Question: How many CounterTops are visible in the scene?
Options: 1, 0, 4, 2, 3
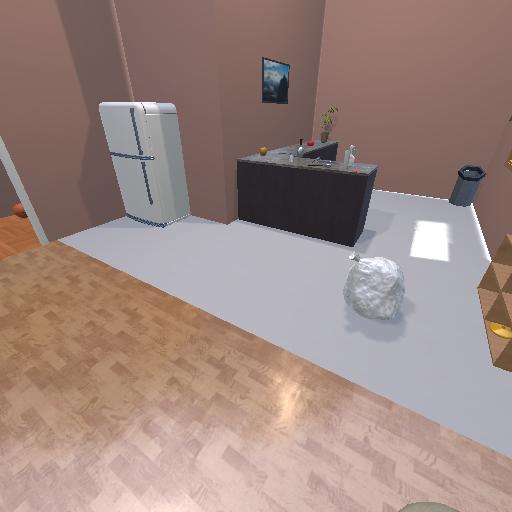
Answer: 1